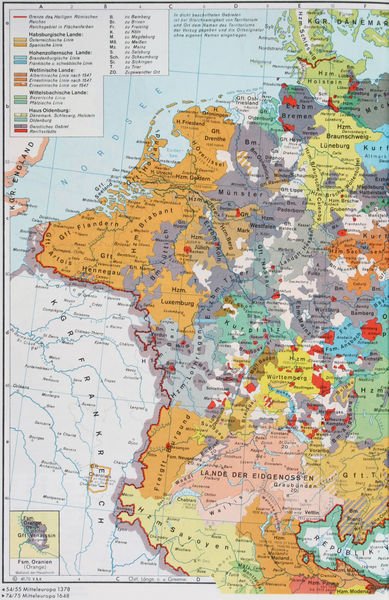
Titel: Mitteleuropa im Zeitalter der Reformation (1547)
Institution: (Seriendruck)
Schlagwörter: blau, meer, wasser, weiß, gelb, grün, ocker, see, ausschnitt, braun, bunt, frankreich, grau, orange, schwarz, türkis, rot, alt, rahmen, niederlande, felder, gewässer, england, rosa, deutschland, farbig, schrift, farben, lila, violett, klein, grenze, linien, detail, deutsch, foto, schweiz, münster, politisch, namen, kasten, flecken, karte, mittelalter, zeichnerisch, landkarte, nordsee, kaiserreich, städte, oragne, legende, erklärung, flüsse, inseln, europa, maßstab, teilung, länder, königreich, geographie, grenzen, meere, dänemark, flandern, atlas, heiliges römisches reich, breitengrade, meridiane, savoyen, württemberg, fürstentum, fürstentümer, kleinstaaten, längengrade, lüneburg, eidgenossen, a, westeuropa, westdeutschland, fürstenstaaten, nordsse, heiliges rämisches reich